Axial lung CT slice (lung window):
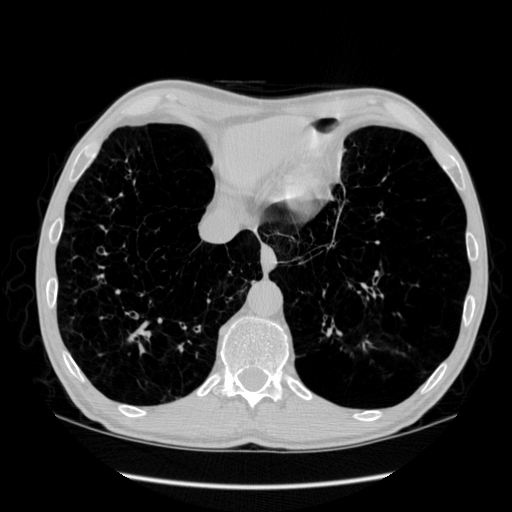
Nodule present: no